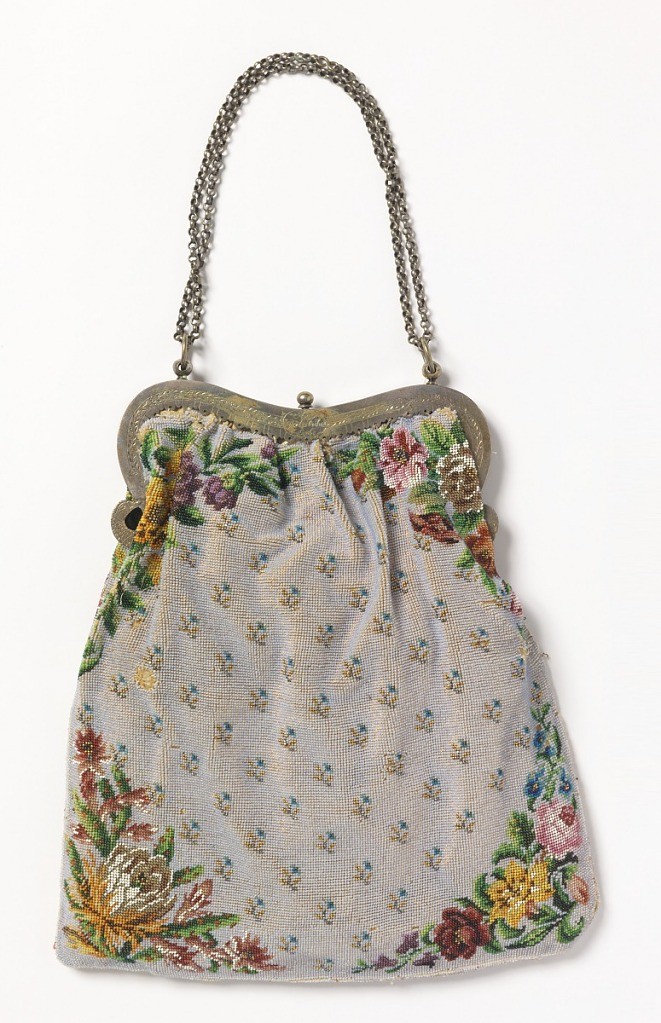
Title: Purse
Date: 1821
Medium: linen, silk, glass and ceramic beads, metal findings Technique: embroidered with beads
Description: Large purse of linen embroidered overall with gray beads with floral designs in many colors in teh corners. Silver clasp inscribed Aus Vaterlichen Liebe Zum Andenken 1821 (With fatherly love, souvenir of 1821). The bag is not lined, revealing the many colored silk threads used to attach the beads to the linen ground.